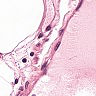
Metastatic tissue present: no